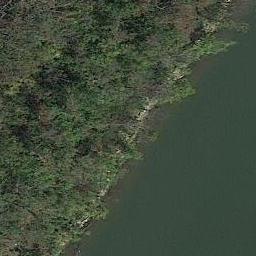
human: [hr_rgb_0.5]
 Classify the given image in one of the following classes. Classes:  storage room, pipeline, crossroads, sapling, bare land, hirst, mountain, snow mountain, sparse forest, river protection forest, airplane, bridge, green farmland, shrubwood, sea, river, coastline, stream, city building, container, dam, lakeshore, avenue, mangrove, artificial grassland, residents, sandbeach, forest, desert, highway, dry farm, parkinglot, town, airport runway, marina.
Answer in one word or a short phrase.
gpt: river protection forest